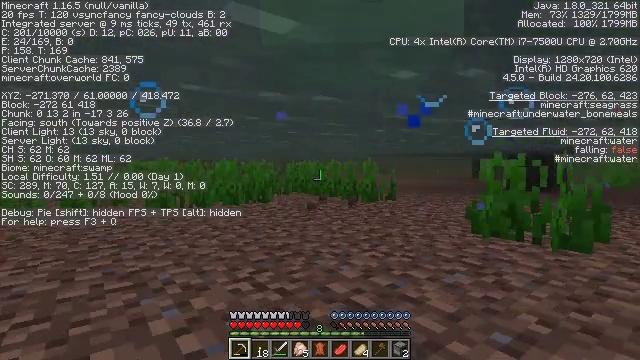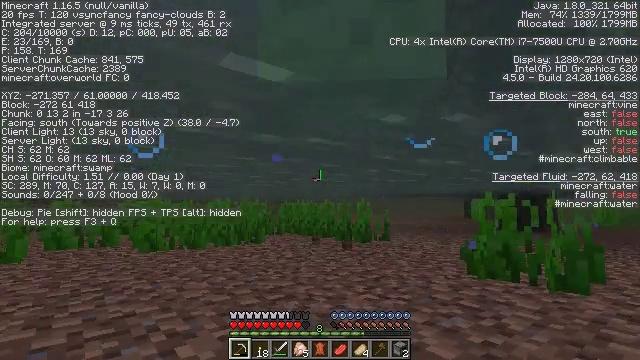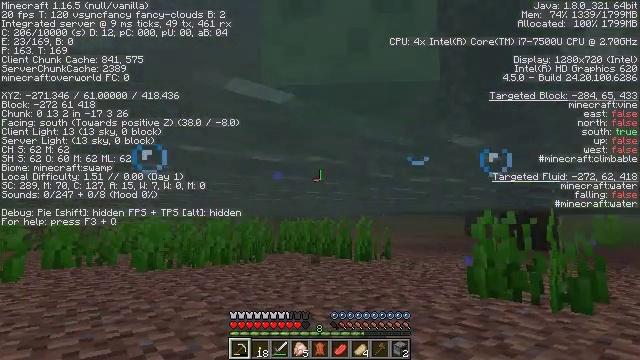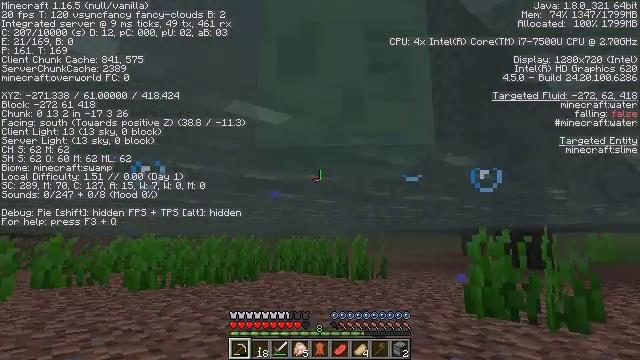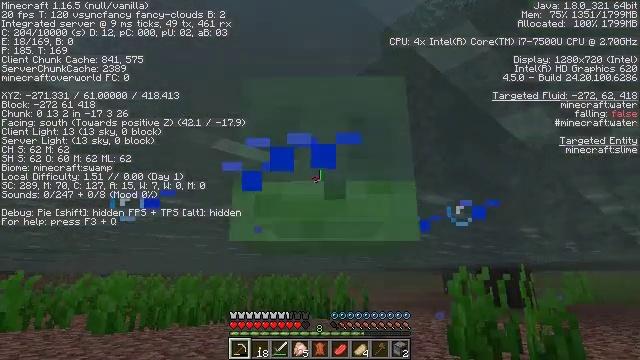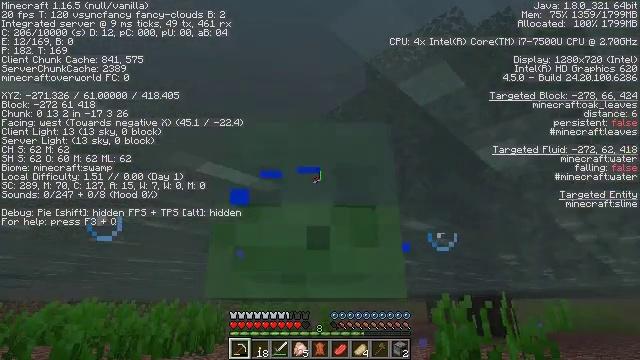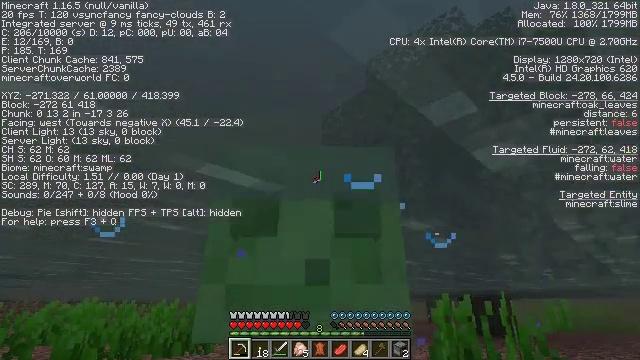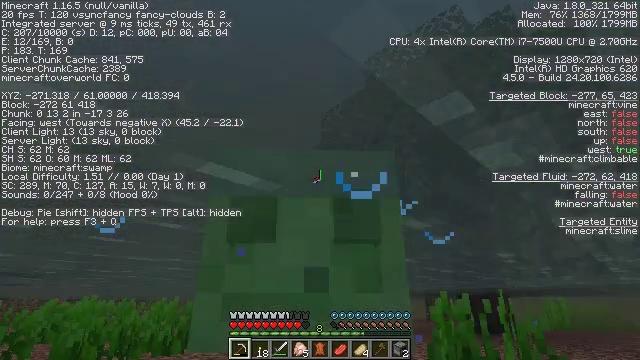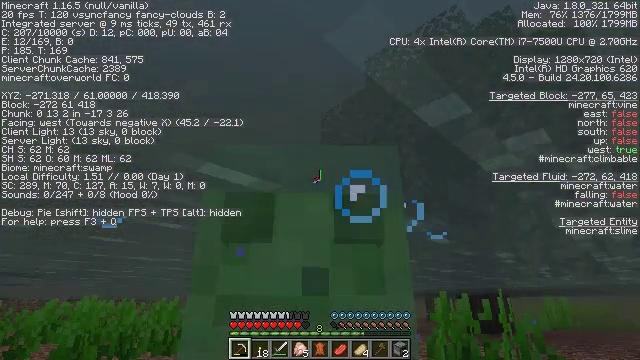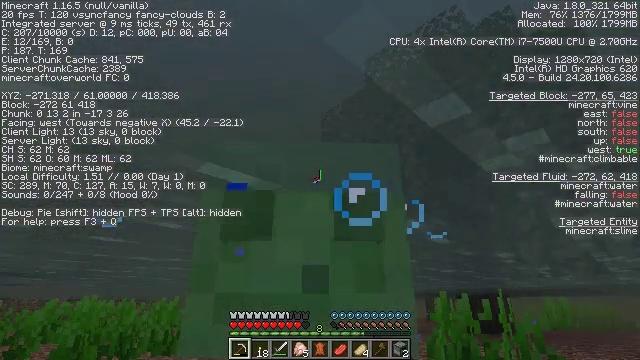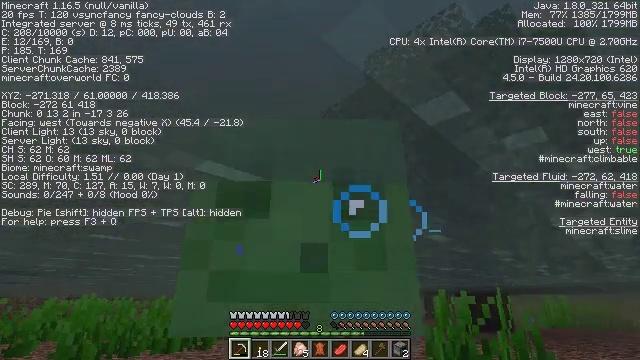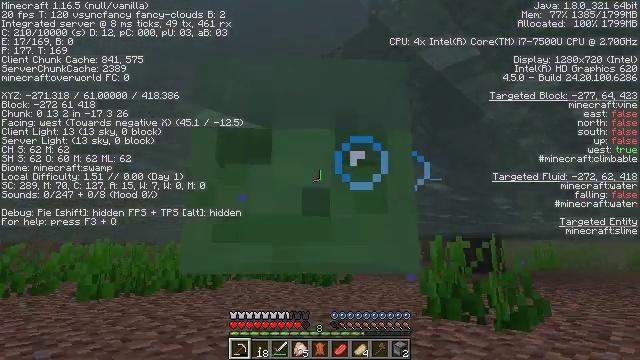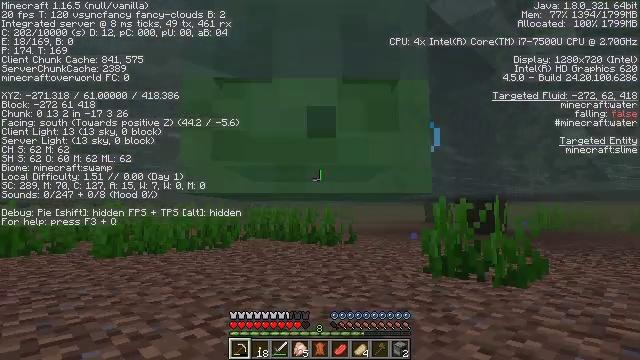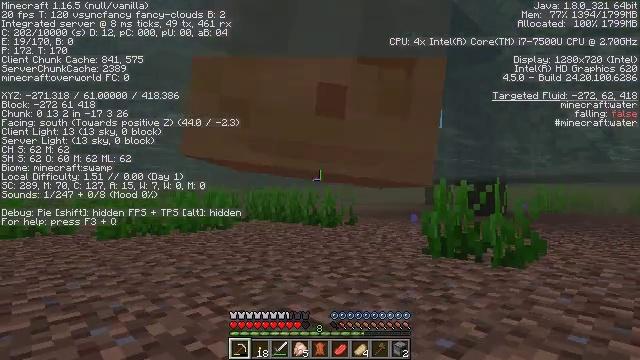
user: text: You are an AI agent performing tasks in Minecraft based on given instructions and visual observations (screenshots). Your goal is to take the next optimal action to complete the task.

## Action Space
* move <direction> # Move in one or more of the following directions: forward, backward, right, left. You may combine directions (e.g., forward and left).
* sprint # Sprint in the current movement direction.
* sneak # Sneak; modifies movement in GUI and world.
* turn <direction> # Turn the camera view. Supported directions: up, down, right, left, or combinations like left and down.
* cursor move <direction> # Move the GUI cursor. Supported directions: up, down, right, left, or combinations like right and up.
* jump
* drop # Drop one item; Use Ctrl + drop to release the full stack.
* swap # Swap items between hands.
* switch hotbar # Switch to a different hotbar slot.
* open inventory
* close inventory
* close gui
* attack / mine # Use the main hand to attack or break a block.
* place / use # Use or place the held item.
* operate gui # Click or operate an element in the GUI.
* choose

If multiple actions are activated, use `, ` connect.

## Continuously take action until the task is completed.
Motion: motion action
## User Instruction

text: Kill enemies.
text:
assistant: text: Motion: turn right and up
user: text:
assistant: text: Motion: turn up
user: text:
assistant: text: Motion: turn up
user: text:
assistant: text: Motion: turn right and up
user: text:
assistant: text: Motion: turn right and up
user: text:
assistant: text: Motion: no_op
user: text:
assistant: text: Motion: no_op
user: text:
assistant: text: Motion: attack / mine
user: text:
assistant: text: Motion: attack / mine
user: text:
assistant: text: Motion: attack / mine
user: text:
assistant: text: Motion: turn down, attack / mine
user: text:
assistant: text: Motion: turn down
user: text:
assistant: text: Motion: turn down
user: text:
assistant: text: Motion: attack / mine